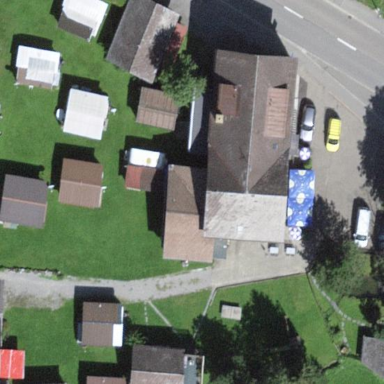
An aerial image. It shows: Campsite suitable for permanent camping.